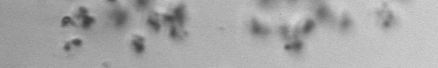
Label: Phaeocystis_debris